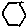
Label: hexagon